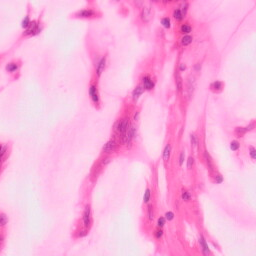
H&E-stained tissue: Colon